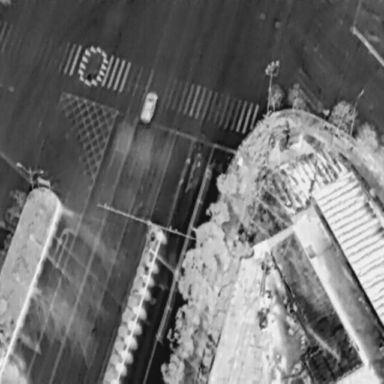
There is a Car in the infrared image.